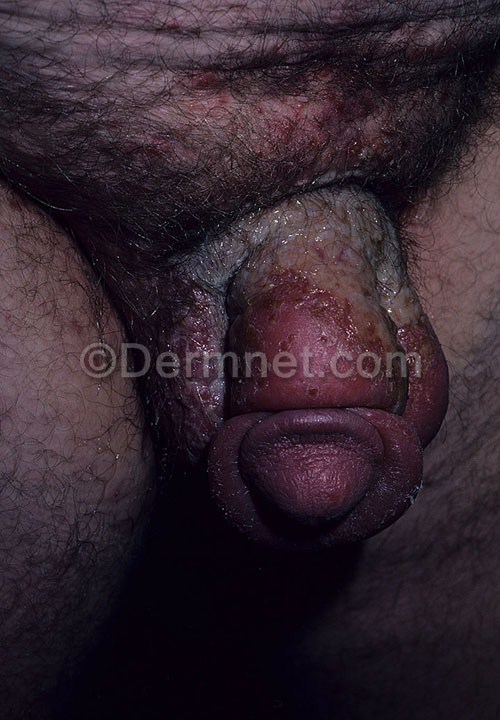
Disease: Herpes HPV and other STDs Photos